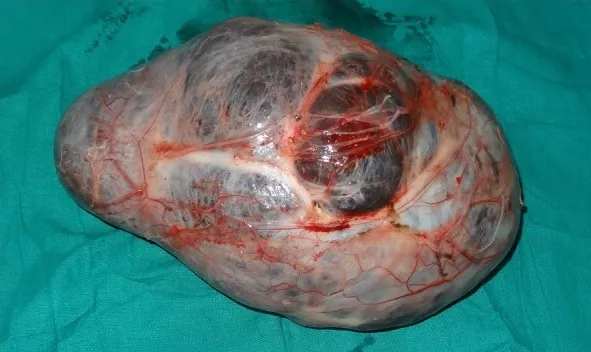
Excised specimen retroperitoneal cystic mass of size 25 x 15 x 15 cm.
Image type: medical_photograph (other_medical_photograph)